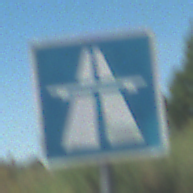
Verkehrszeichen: Autobahn
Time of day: Midday
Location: Outdoor (Special)
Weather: PartlyCloudy
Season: NotSpecified
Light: Natural